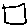
Label: square